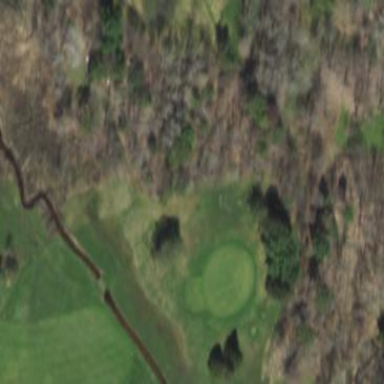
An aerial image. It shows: Area with grass used as rough in golf course.